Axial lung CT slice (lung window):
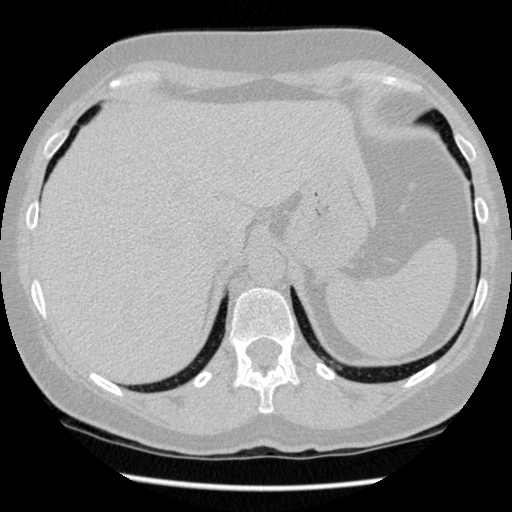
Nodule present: no